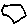
Label: hexagon